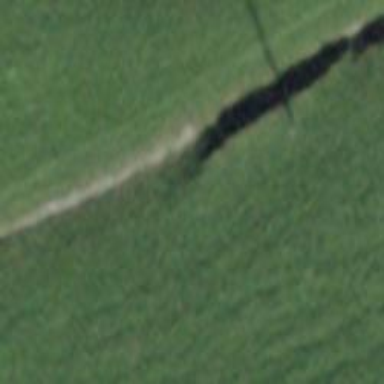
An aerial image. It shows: Path on the ground.